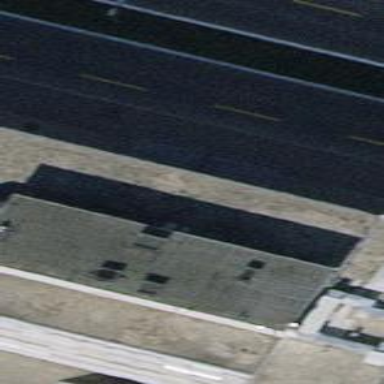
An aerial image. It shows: Close-up view of roof part of building.